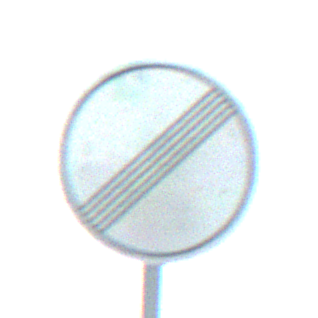
Verkehrszeichen: EndeSaemtlicherBegrenzungen
Umgebung: Outdoor, Special
Tageszeit: MorningAfternoon
Wetter: Clear
Licht: Natural
Jahreszeit: NotSpecified
Kontrast: HighContrast